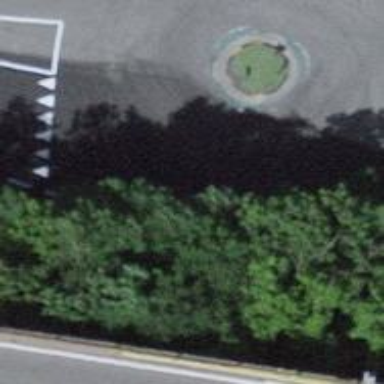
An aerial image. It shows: Tertiary road made of asphalt leading to roundabout junction.